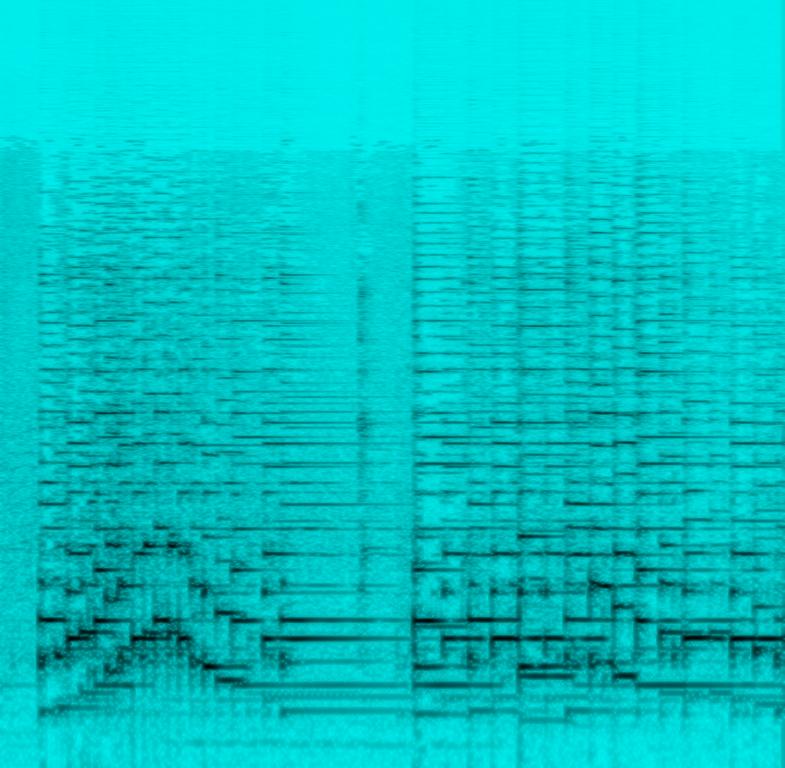
This is an amateur recording of a solo banjo player. The piece is played in the major scale, creating a friendly, calming atmosphere giving it a definitive characteristic of a folk song. It could be used as background music in pastoral content, touristic videos of rural locations.